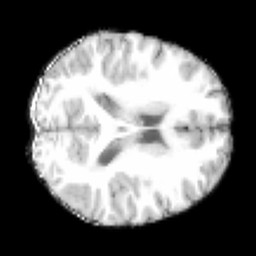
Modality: T1w
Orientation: axial